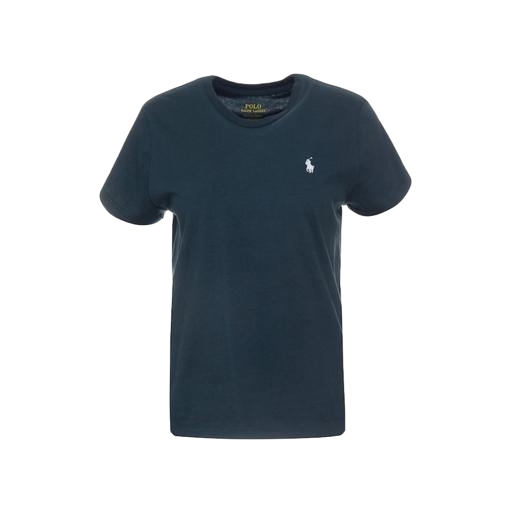
regular t-shirt, slim fit t-shirt, blue round neck t-shirt, white background